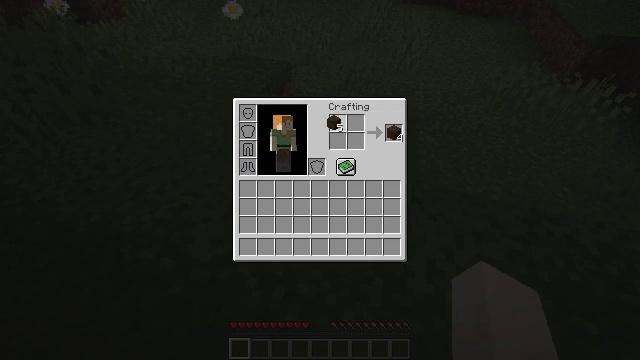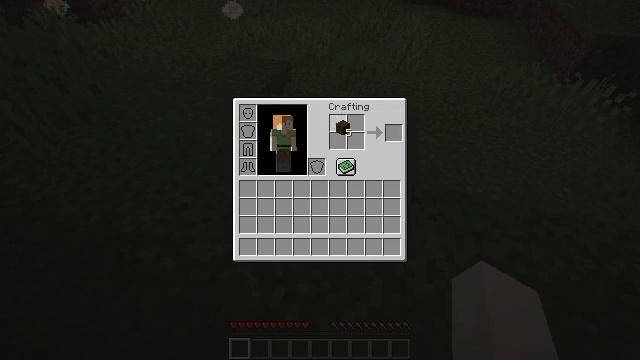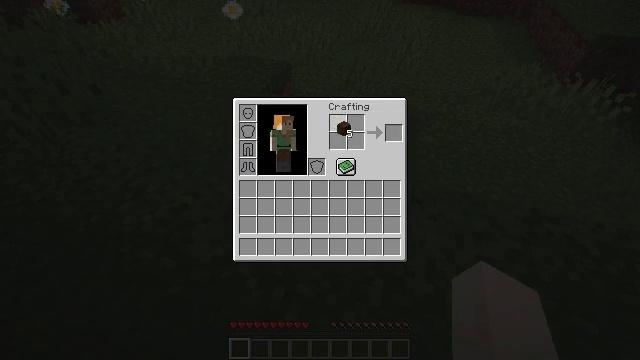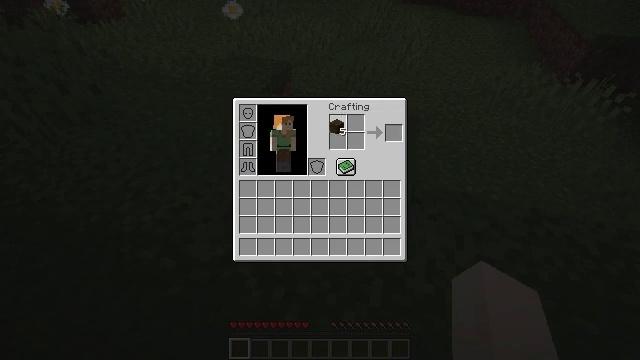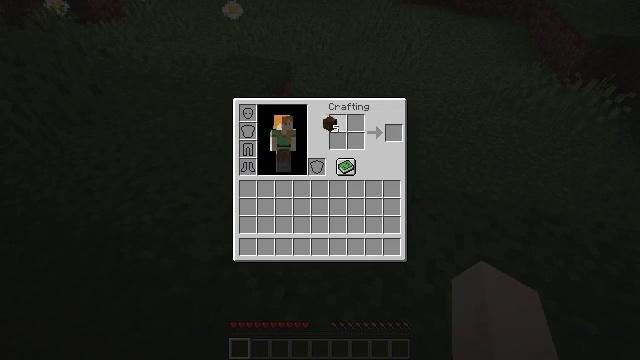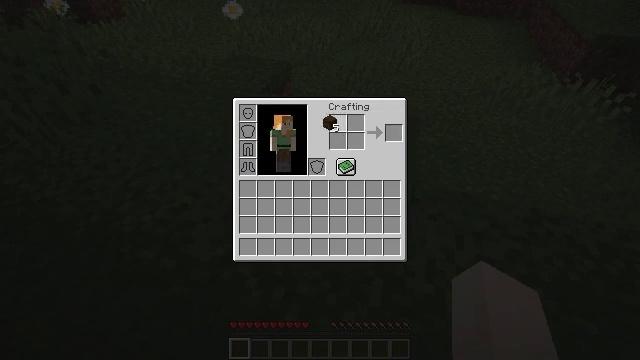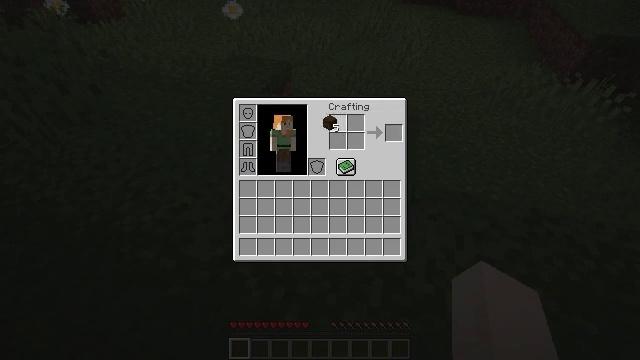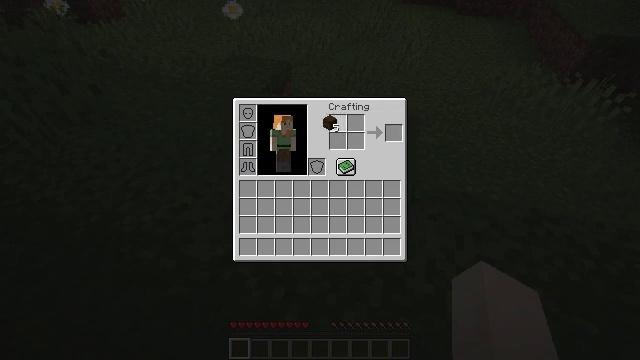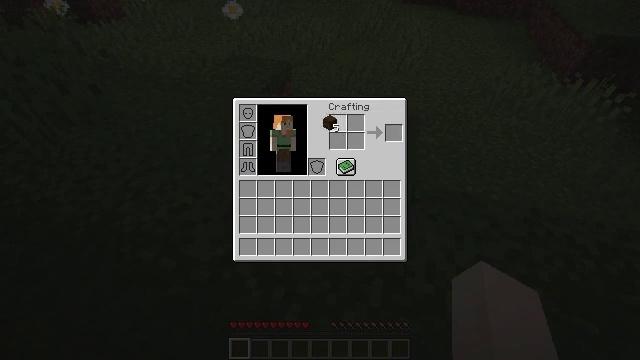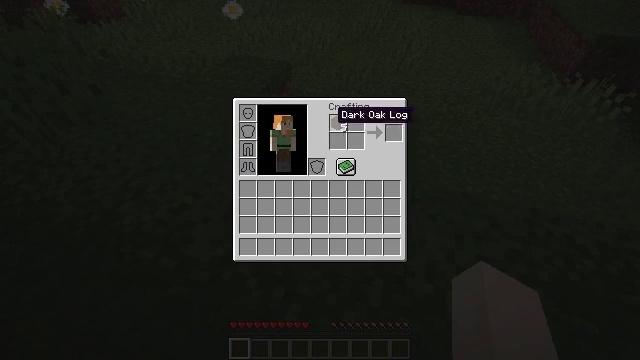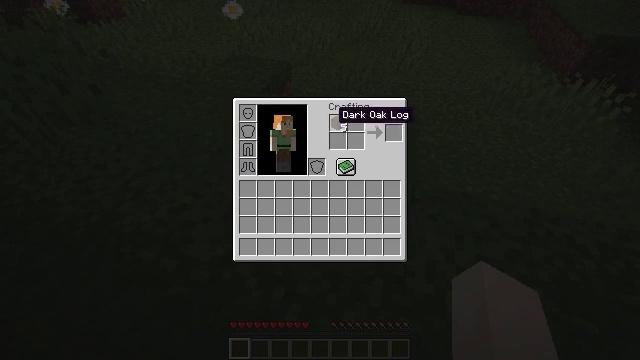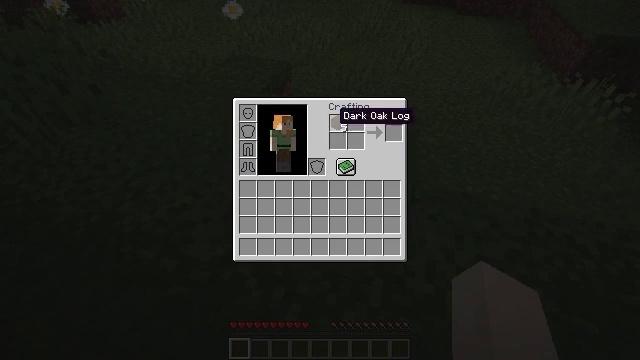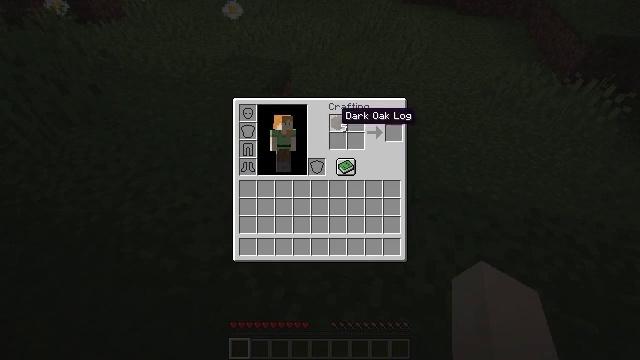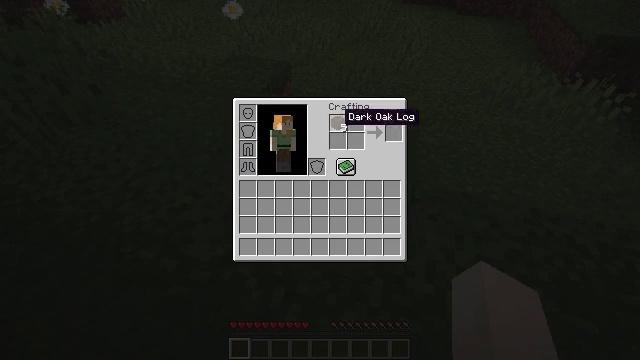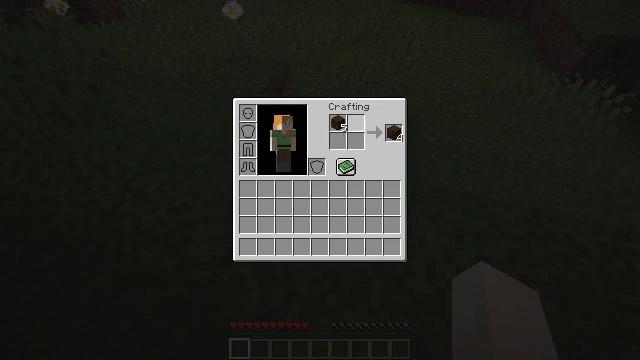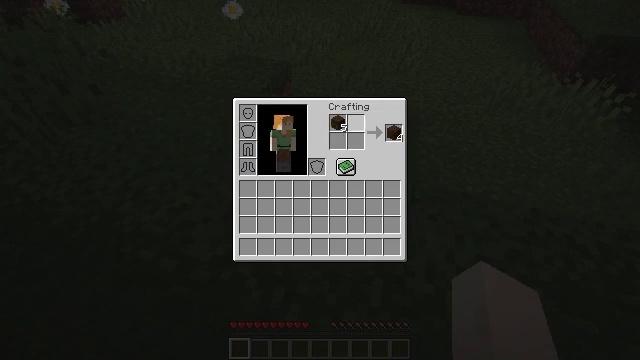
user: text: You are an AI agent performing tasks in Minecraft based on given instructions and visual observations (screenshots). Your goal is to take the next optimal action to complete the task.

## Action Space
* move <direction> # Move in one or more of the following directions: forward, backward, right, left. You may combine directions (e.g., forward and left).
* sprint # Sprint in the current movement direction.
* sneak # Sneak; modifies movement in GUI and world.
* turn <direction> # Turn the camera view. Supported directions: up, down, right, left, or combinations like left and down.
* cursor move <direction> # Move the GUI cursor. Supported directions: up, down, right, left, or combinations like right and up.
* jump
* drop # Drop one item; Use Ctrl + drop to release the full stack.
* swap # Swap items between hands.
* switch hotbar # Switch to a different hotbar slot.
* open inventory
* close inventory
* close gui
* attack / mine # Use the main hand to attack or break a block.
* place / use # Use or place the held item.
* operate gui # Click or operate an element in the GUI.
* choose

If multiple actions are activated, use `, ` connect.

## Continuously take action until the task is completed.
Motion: motion action
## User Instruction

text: Use a dark oak log to craft dark oak planks.
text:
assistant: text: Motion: cursor move right
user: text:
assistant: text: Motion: no_op
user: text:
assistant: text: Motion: no_op
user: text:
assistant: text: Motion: cursor move left
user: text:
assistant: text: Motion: no_op
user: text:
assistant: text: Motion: operate gui
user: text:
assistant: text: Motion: operate gui
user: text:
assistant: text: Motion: operate gui
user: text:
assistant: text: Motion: no_op
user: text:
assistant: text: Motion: no_op
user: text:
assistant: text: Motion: no_op
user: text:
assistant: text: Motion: no_op
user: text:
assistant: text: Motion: no_op
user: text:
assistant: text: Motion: cursor move right
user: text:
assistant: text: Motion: cursor move right
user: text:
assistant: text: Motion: cursor move right
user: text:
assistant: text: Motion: cursor move right
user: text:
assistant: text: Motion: no_op
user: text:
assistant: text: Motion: no_op
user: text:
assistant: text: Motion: no_op
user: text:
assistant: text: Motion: no_op
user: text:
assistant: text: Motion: no_op
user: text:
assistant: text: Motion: no_op
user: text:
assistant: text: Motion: no_op
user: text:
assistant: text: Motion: no_op
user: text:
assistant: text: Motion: no_op
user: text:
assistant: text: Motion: no_op
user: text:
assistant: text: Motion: no_op
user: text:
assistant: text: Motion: operate gui
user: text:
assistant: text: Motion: operate gui